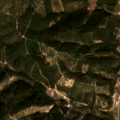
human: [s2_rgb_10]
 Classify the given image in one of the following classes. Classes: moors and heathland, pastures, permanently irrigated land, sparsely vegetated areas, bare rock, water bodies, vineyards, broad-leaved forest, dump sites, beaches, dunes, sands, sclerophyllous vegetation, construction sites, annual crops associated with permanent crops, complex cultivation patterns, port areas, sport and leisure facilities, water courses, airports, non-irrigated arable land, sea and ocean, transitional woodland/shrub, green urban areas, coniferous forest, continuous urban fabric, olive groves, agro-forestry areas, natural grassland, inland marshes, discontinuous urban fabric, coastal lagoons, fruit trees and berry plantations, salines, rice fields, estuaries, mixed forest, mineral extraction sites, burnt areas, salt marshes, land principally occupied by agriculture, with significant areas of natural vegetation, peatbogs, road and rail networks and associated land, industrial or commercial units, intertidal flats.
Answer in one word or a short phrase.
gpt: non-irrigated arable land, mixed forest, transitional woodland/shrub